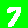
Digit: 7